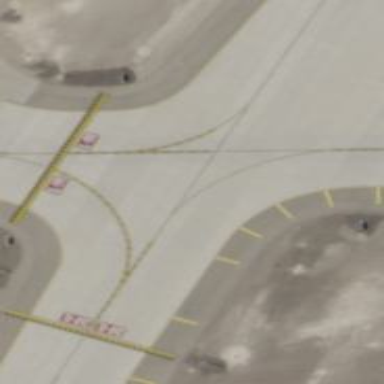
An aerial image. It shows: View of taxiway at the airport.